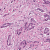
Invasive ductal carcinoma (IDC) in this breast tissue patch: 1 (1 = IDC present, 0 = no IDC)